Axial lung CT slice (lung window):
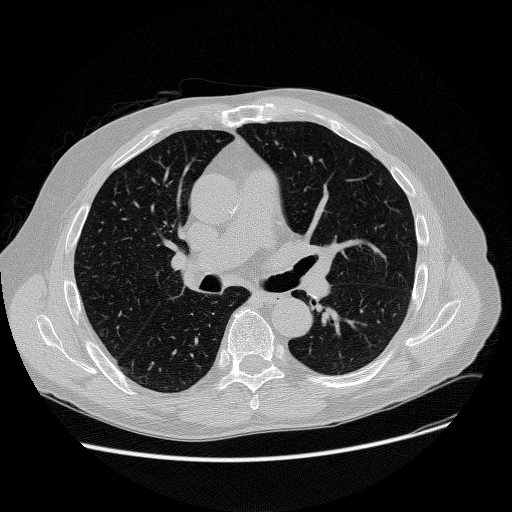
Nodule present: no